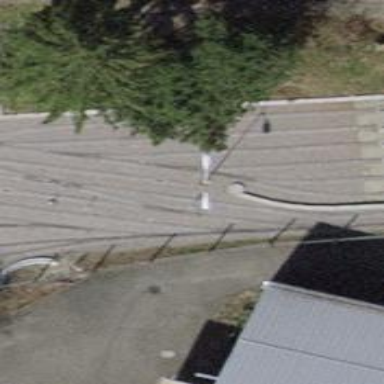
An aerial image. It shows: Miniature railway.